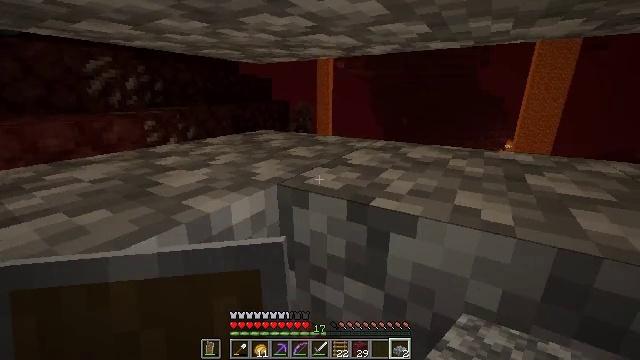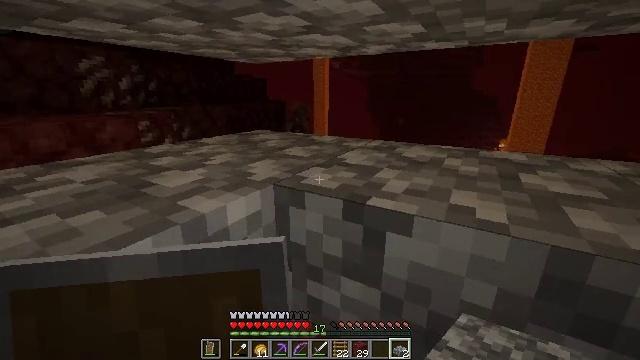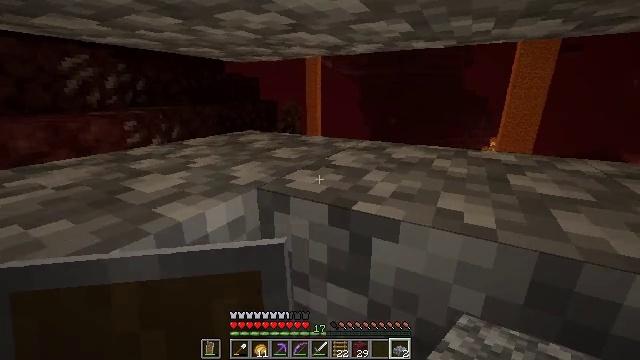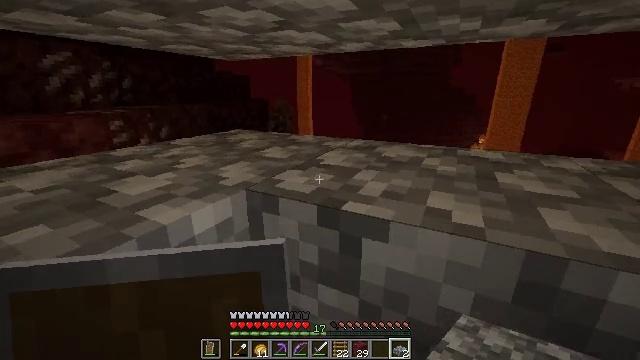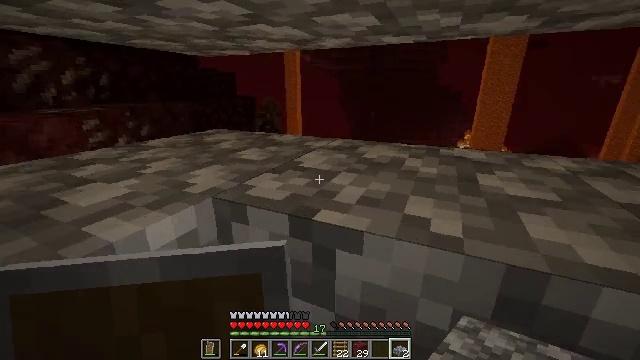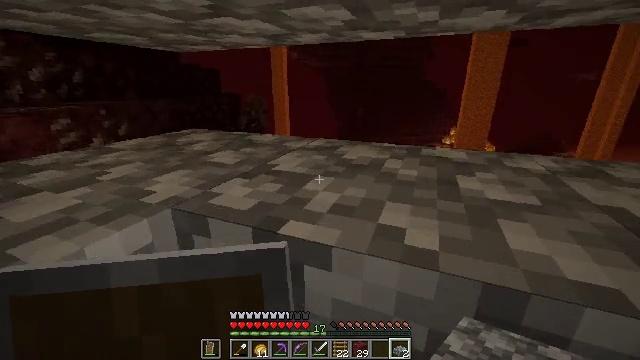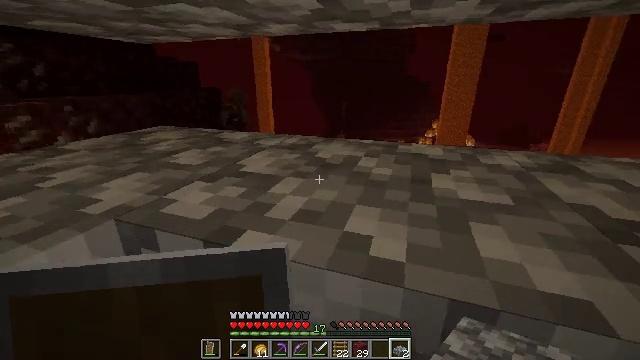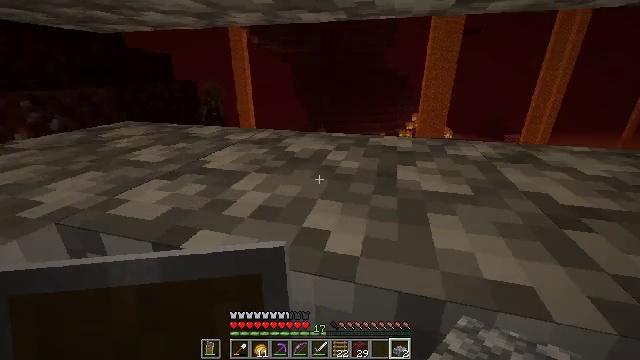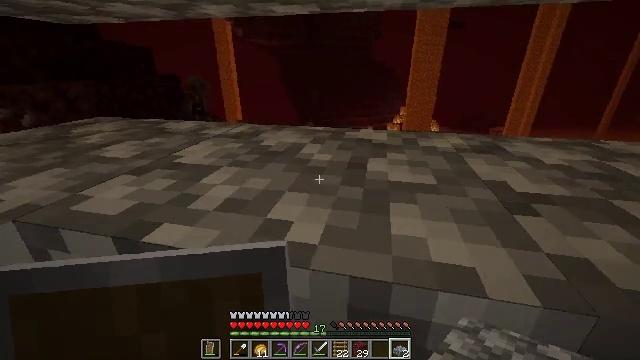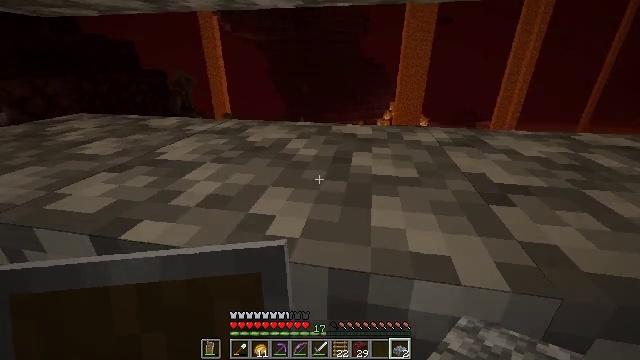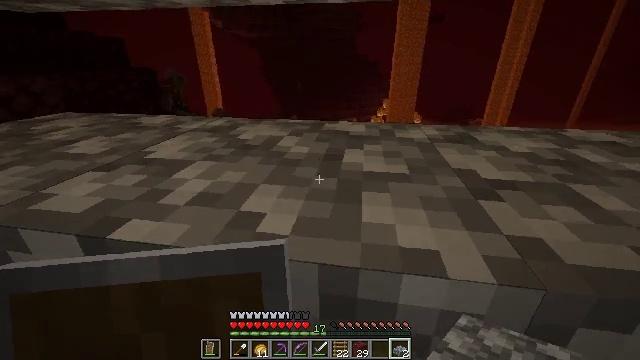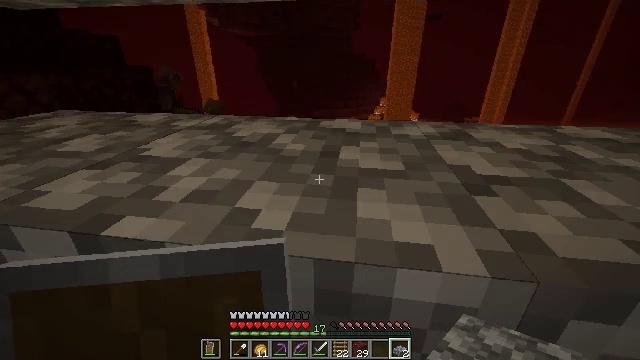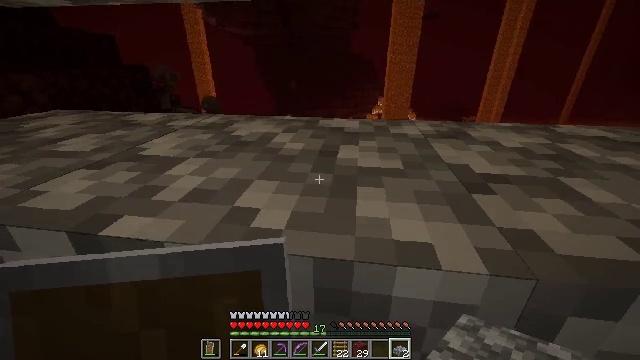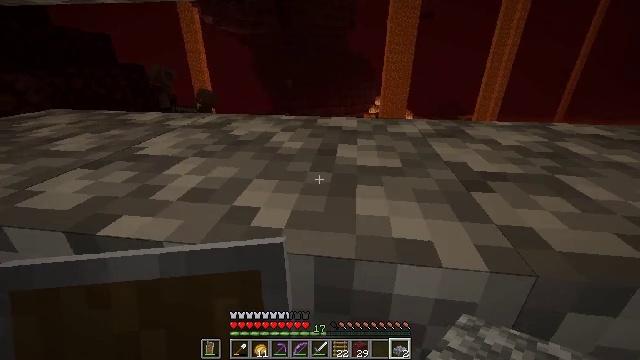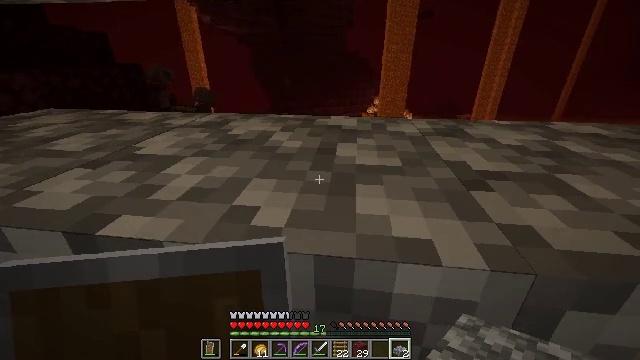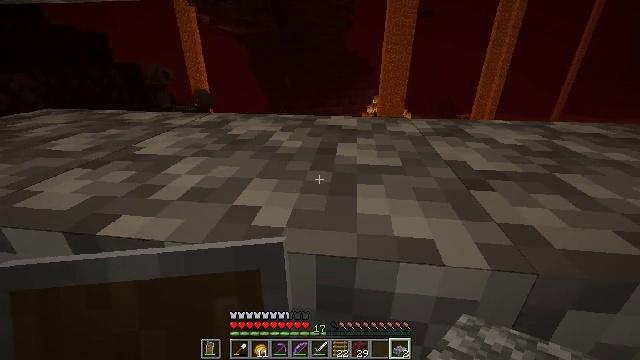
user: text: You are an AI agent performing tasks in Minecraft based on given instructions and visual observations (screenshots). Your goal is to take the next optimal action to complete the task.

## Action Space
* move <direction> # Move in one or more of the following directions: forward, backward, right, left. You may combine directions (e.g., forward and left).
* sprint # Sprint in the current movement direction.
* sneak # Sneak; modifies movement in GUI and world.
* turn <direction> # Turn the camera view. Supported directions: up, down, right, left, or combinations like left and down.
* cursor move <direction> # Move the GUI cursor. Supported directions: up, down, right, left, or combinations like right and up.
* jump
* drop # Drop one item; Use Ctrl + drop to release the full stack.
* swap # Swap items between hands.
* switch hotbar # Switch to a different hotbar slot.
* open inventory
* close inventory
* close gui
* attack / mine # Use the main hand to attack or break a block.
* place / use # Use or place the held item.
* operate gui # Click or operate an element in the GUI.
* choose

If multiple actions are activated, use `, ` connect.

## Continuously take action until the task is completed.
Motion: motion action
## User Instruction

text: Break the cobblestone slab to recycle it.
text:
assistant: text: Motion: sneak
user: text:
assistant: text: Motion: move forward and move right, sneak, turn right
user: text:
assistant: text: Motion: move forward and move right, sneak, turn right
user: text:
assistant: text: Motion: move forward and move right, sneak, turn right
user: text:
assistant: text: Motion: move forward and move right, sneak, turn right
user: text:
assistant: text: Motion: move forward and move right, sneak, turn right and down
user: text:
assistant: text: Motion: move forward and move right, sneak, turn right and down
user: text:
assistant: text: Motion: move forward and move right, sneak, turn right and down
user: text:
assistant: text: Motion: move forward, sneak, turn right
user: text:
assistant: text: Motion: move forward, sneak, turn right
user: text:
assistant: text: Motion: move forward, sneak
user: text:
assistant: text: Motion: move forward, sneak
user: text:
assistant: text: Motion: move forward, sneak
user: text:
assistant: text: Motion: move forward, sneak
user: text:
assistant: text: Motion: move forward, sneak
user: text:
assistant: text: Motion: move forward, sneak
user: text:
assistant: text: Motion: move forward, sneak
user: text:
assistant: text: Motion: move forward, sneak
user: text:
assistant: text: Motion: move forward, sneak
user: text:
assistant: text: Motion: sneak
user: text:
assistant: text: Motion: sneak
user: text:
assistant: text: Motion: sneak
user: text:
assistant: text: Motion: sneak
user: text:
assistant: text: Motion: sneak
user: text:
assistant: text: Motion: sneak
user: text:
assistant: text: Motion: sneak
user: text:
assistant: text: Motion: sneak
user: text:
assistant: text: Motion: sneak
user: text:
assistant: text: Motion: sneak
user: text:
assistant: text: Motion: sneak